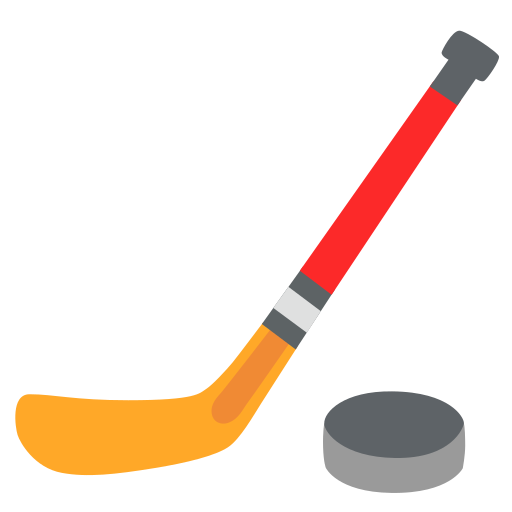
Emoji: 🏒